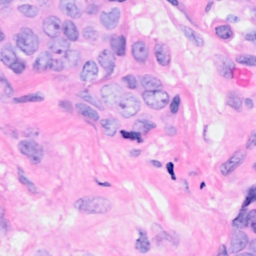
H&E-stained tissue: Breast